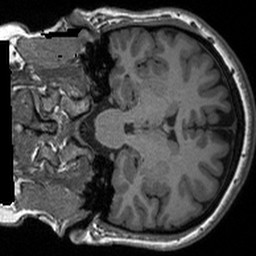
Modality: T1w
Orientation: coronal
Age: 35
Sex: female